The picture encodes a bearing's raw vibration samples as pixel intensities in a 2-D grid. Classify the bearing condition as one of: normal, inner_race, outer_race, ball.
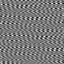
Answer: outer_race